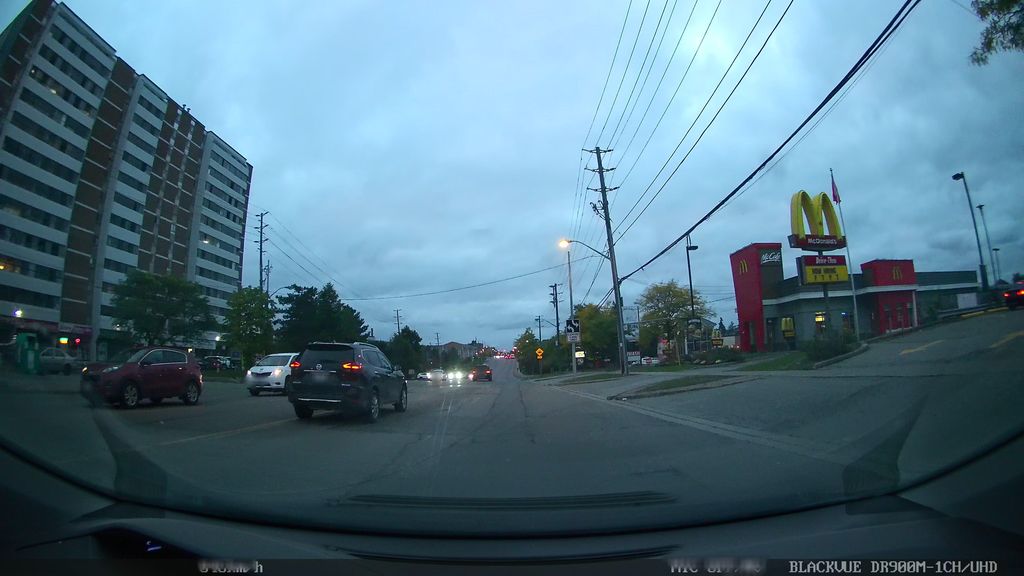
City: toronto